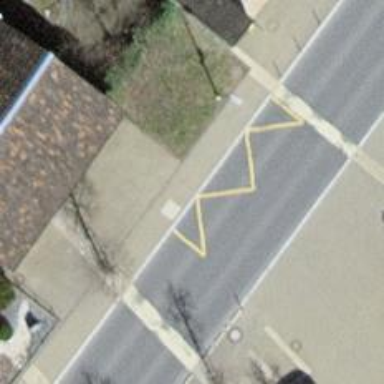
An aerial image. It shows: Bus stop with shelter. It is platform for public transport.